Question: I am trying to gain some more familiarity with the Android 'SurfaceView' class, and in doing so am attempting to create a simple application that allows a user to move a 'Bitmap' around the screen. The troublesome part of this implementation is that I am also including the functionality that the user may drag the image after it has been placed. In order to do this, I am mapping the bitmap to a simple set of coordinates that define the 'Bitmap''s current location. The region I am mapping the image to, however, does not match up with the image.
# The Problem
After placing an image on the 'SurfaceView' using 'canvas.drawBitmap()', and recording the coordinates of the placed image, the mapping system that I have set up misinterprets the 'Bitmap''s coordinates somehow and does not display correctly. As you can see in this image, I have simply used 'canvas.drawLine()' to draw lines representing the space of my touch region, and the image is always off and to the right:

# The Code
Here, I shall provide the relevant code excerpts to help answer my question.
## CustomSurface.java
This method encapsulates the drawing of the objects onto the canvas. The comments clarify each element:
'''
public void onDraw(Canvas c){
//Simple black paint
Paint paint = new Paint();
//Draw a white background
c.drawColor(Color.WHITE);
//Draw the bitmap at the coordinates
c.drawBitmap(g.getResource(), g.getCenterX(), g.getCenterY(), null);
//Draws the actual surface that is receiving touch input
c.drawLine(g.left, g.top, g.right, g.top, paint);
c.drawLine(g.right, g.top, g.right, g.bottom, paint);
c.drawLine(g.right, g.bottom, g.left, g.bottom, paint);
c.drawLine(g.left, g.bottom, g.left, g.top, paint);
}
'''
This method encapsulates how I capture touch events:
'''
public boolean onTouchEvent(MotionEvent e){
switch(e.getAction()){
case MotionEvent.ACTION_DOWN:{
if(g.contains((int) e.getX(), (int) e.getY()))
item_selected = true;
break;
}
case MotionEvent.ACTION_MOVE:{
if(item_selected)
g.move((int) e.getX(), (int) e.getY());
break;
}
case MotionEvent.ACTION_UP:{
item_selected = false;
break;
}
default:{
//Do nothing
break;
}
}
return true;
}
'''
## Graphic.java
This method is used to construct the Graphic:
'''
//Initializes the graphic assuming the coordinate is in the upper left corner
public Graphic(Bitmap image, int start_x, int start_y){
resource = image;
left = start_x;
top = start_y;
right = start_x + image.getWidth();
bottom = start_y + image.getHeight();
}
'''
This method detects if a user is clicking inside the image:
'''
public boolean contains(int x, int y){
if(x >= left && x <= right){
if(y >= top && y <= bottom){
return true;
}
}
return false;
}
'''
This method is used to move the graphic:
'''
public void move(int x, int y){
left = x;
top = y;
right = x + resource.getWidth();
bottom = y + resource.getHeight();
}
'''
I also have 2 methods that determine the center of the region (used for redrawing):
'''
public int getCenterX(){
return (right - left) / 2 + left;
}
public int getCenterY(){
return (bottom - top) / 2 + top;
}
'''
Any help would be greatly appreciated, I feel as though many other StackOverflow users could really benefit from a solution to this issue.
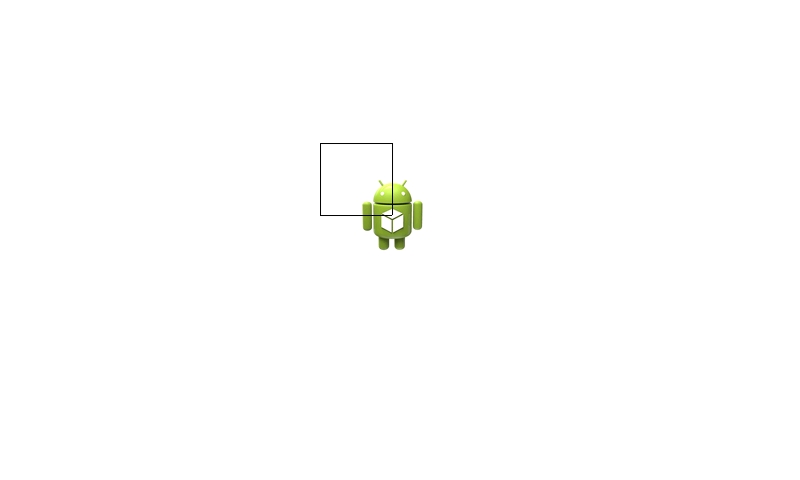
Answer: This issue ended up being much simpler than I had thought, and after some tweaking I realized that this was an issue of .
This line in the above code is where the error stems from:
'''
c.drawBitmap(g.getResource(), g.getCenterX(), g.getCenterY(), null);
'''
As you can tell, I manipulated the coordinates from within the 'Graphic' class to produce the center of the bitmap, and then called 'canvas.drawBitmap()' assuming that it would draw from the center outward.
Obviously, this would not work because the canvas always drops from the top left of an image downwards and to the right, so the solution was simple.
# The Solution
Create the touch region with regards to the touch location, but draw it relative to a distance equal to the image width subtracted from the center location in the x and y directions. I basically changed the architecture of the 'Graphic' class to implement a 'getDrawX()' and 'getDrawY()' method that would return the modified 'x' and 'y' coordinates of where it should be drawn in order to have the 'center_x' and 'center_y' values (determined in the constructor) actually appear to be at the center of the region.
It all comes down to the fact that in an attempt to compensate for the way the canvas draws bitmaps, I unfortunately incorporated some bad behaviors and in the end had to handle the offset in a completely different way.